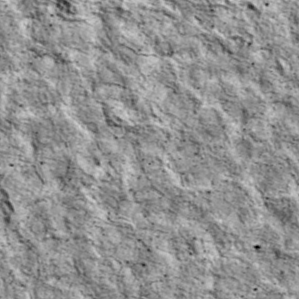
Label: non_frost